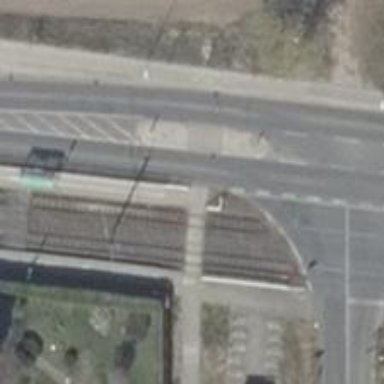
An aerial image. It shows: Asphalt footway with crossing.